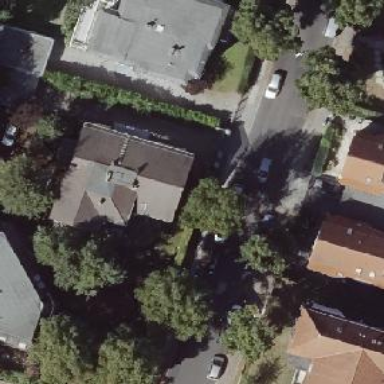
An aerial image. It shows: Simple house.